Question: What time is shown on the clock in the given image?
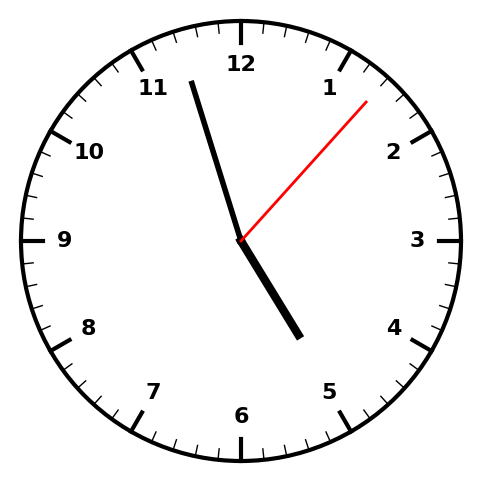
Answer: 04:57:07